Question: I am trying to use RestSharp Api to use GustPay Api. I am confused how to pass "api_key" and "api_secret" in request.
'''
var client = new RestClient("https://www.gustpay.com/api/gust_pass_venue_assignment");
var request = new RestRequest(Method.POST)
{
RequestFormat = DataFormat.Json
};
request.AddBody(request.JsonSerializer.Serialize(new
{
venue_name = "Cape Town Stadium",
latitude = "-33.903441",
longitude = "18.41113"
}));
var response = client.Execute(request);
Console.WriteLine(response.Content);
'''

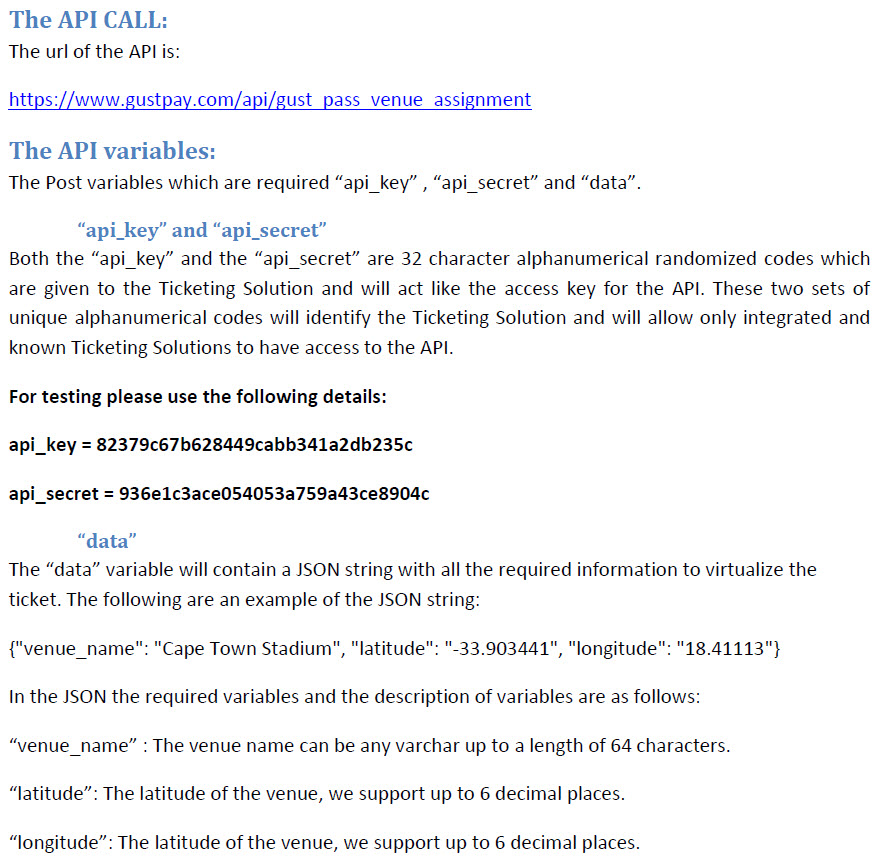
Answer: You should be able to use 'request.AddParameter(...)'. Call it once for each of your three parameters: api_key, api_secret, and data.
Edited to add: RestSharp will add these parameters to the body of the request because it's a POST request. It would add them to the querystring instead if it were a GET requests, but that's not the case in your example.